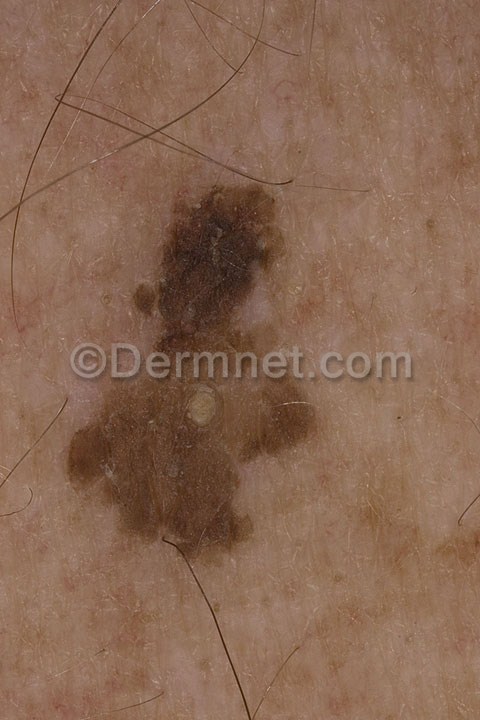
Disease: Melanoma Skin Cancer Nevi and Moles